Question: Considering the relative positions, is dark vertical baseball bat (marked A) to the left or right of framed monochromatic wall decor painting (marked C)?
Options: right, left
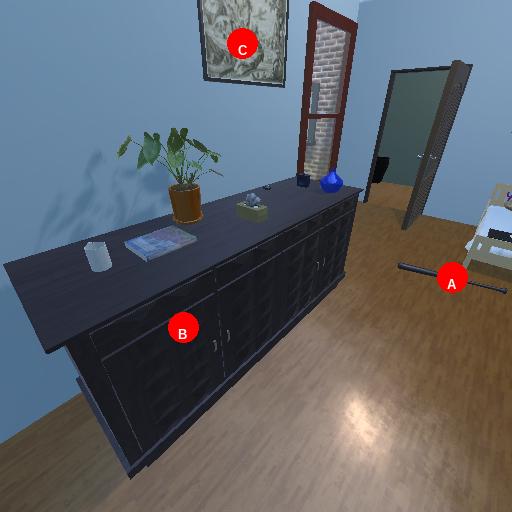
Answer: right